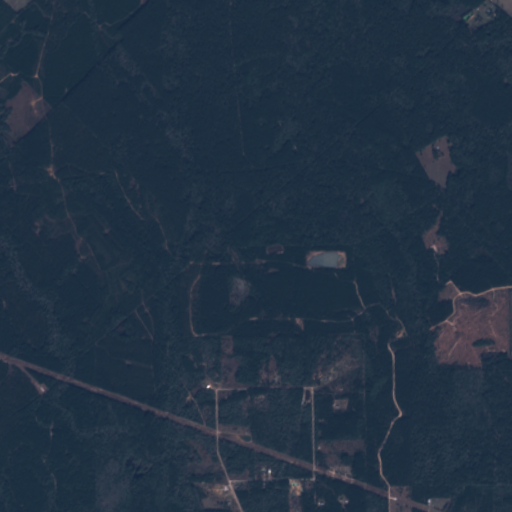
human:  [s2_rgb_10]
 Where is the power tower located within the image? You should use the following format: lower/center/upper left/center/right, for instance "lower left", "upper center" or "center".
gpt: The power tower is located in the lower of the image.
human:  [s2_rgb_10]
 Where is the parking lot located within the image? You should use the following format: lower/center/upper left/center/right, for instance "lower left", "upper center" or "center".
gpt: There is no parking lot in the image.